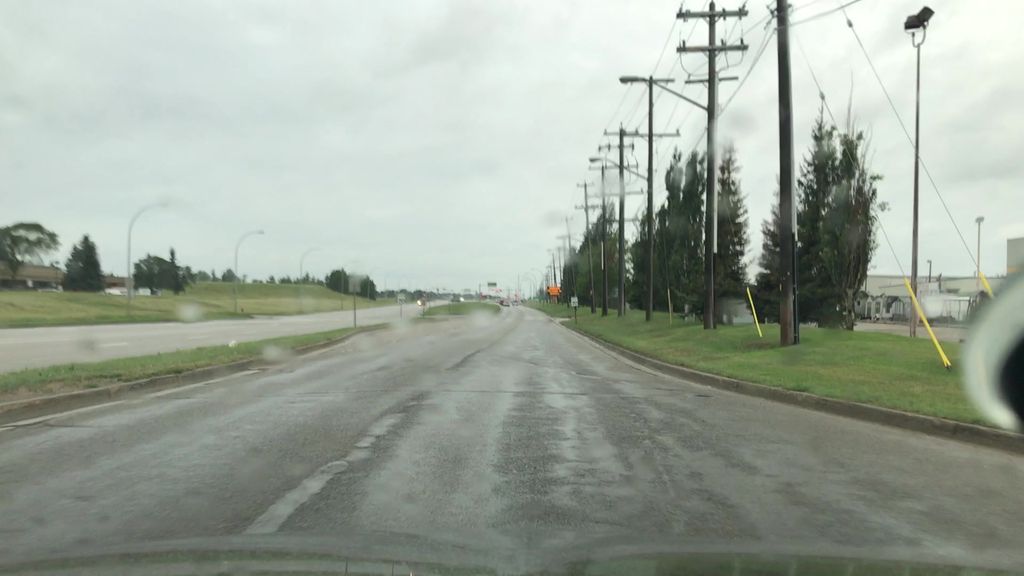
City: edmonton